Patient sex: F
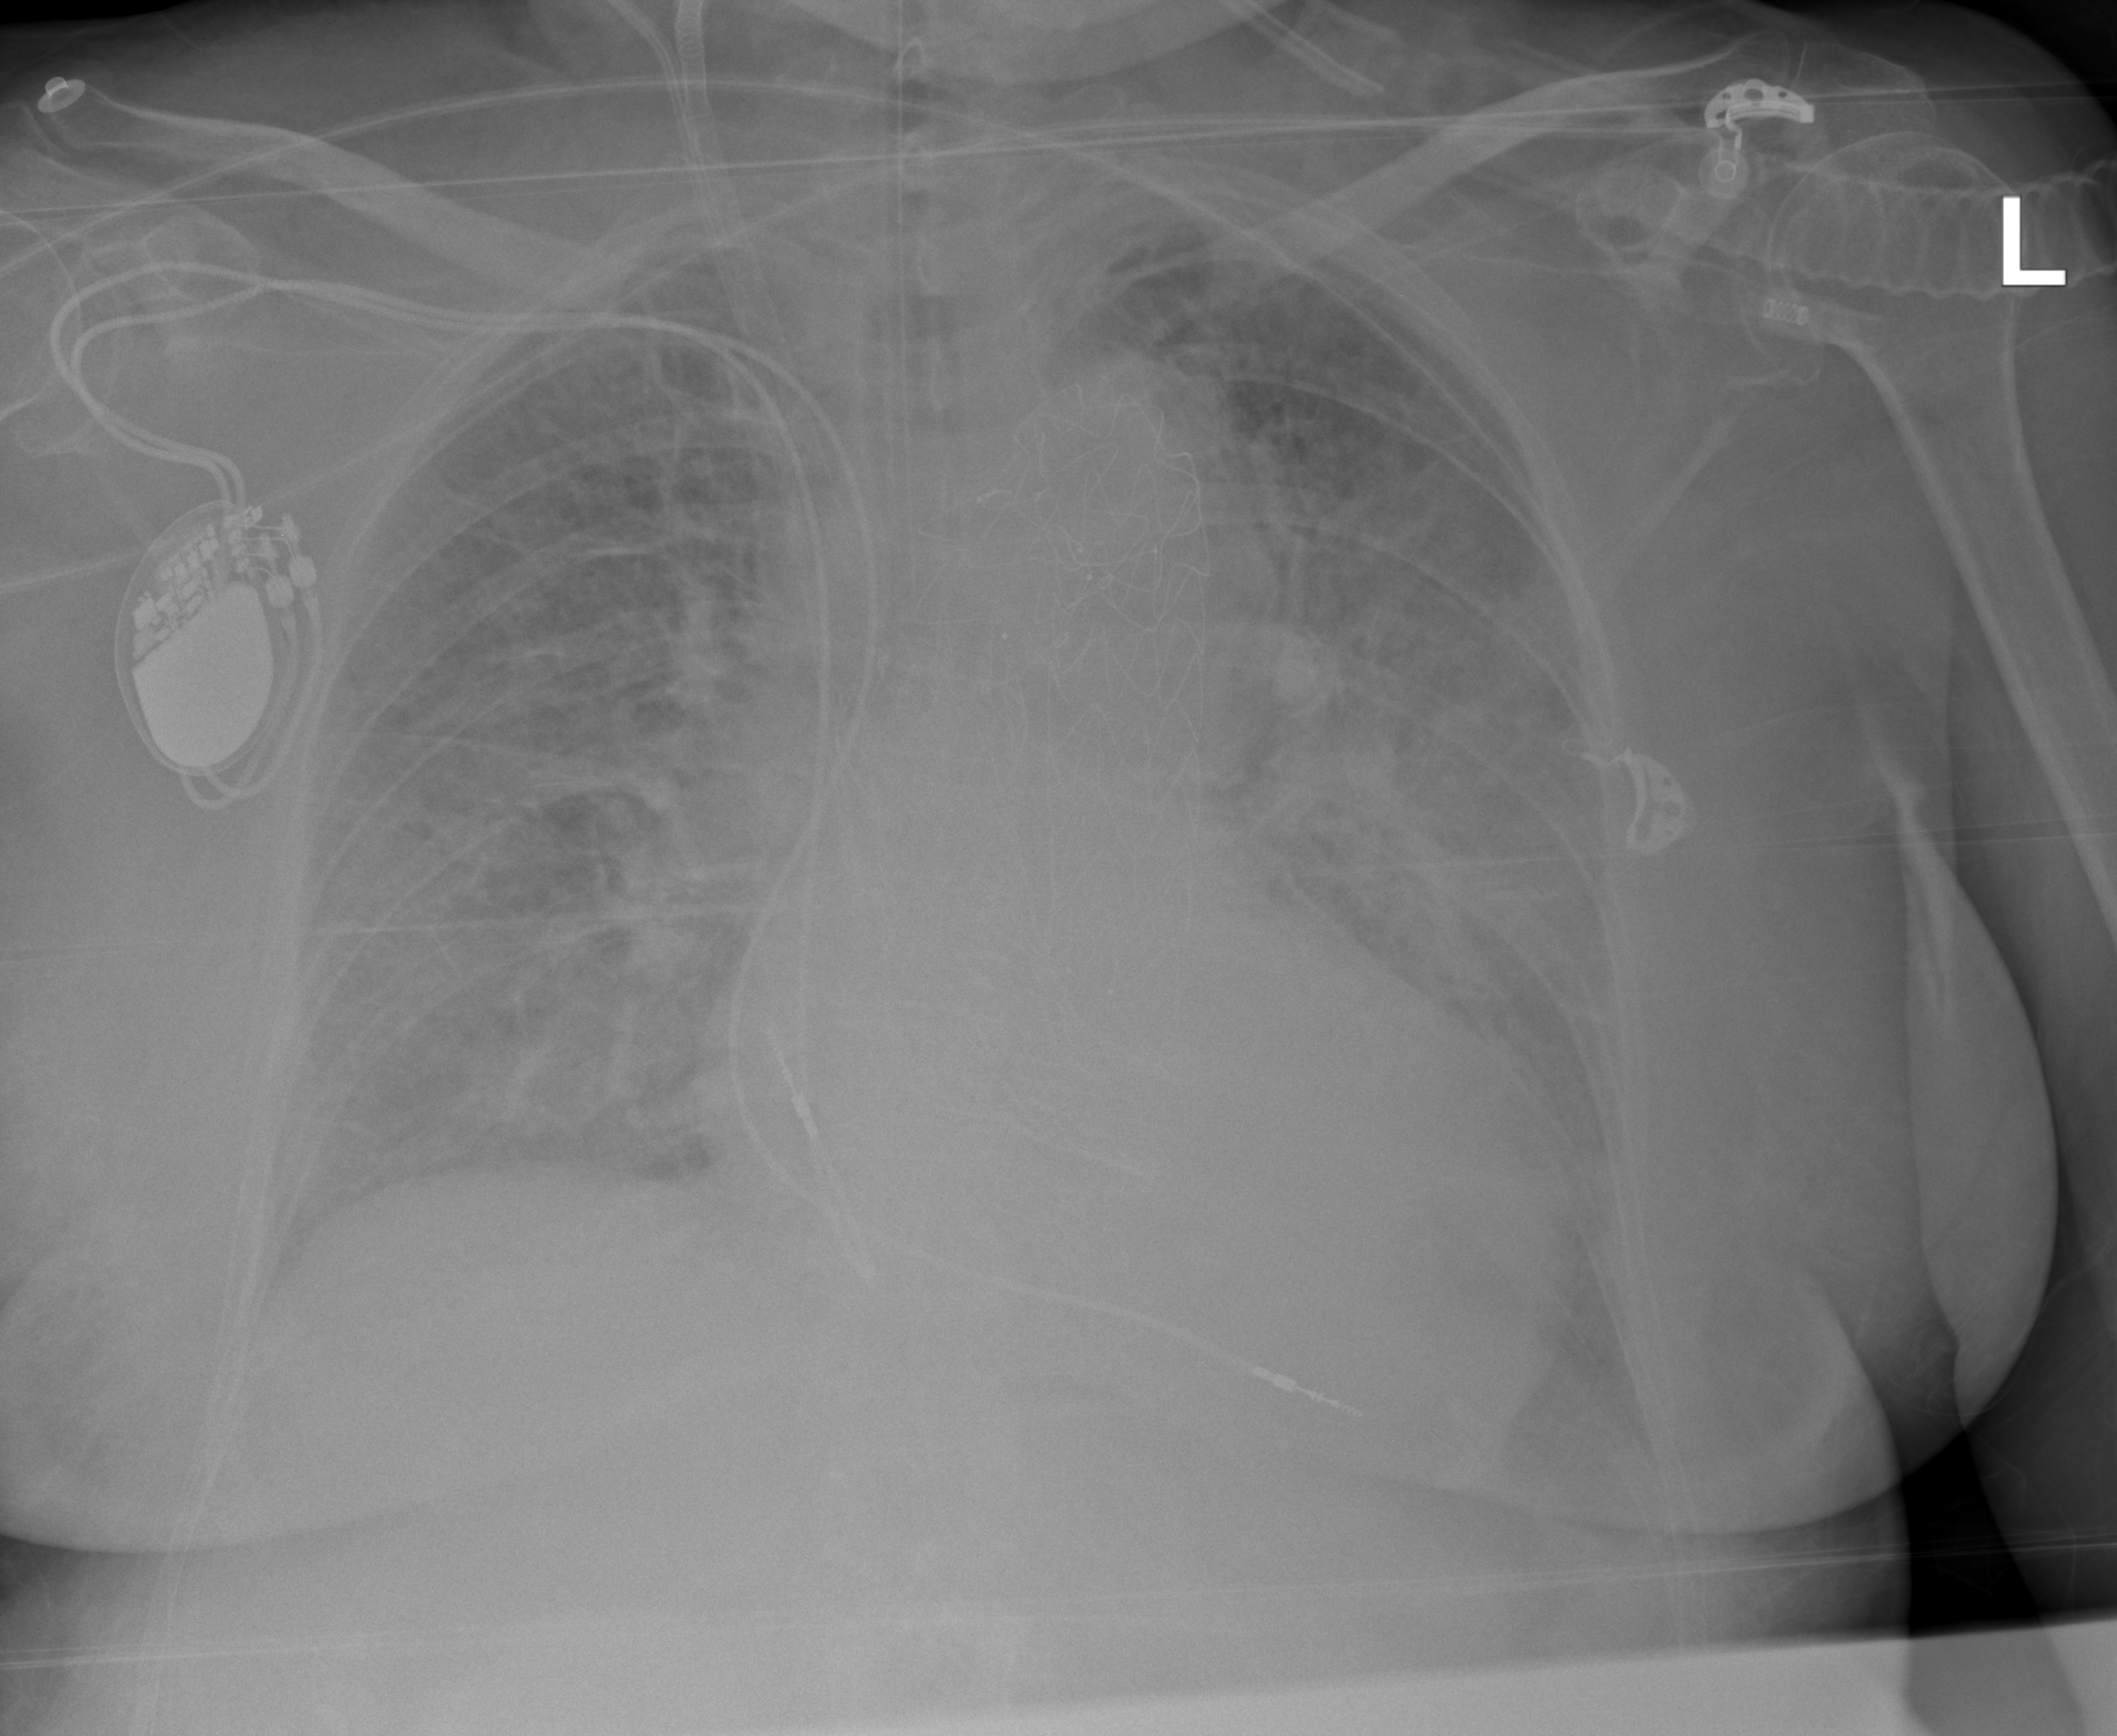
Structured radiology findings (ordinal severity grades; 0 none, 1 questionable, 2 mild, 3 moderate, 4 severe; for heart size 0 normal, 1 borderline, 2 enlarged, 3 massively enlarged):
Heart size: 1
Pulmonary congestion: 3
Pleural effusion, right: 2
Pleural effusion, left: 3
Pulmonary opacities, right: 2
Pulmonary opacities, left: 2
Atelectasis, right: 2
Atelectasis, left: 2